Field crop: maize
Growth stage: 2
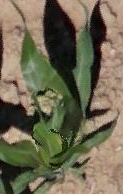
Species: maize